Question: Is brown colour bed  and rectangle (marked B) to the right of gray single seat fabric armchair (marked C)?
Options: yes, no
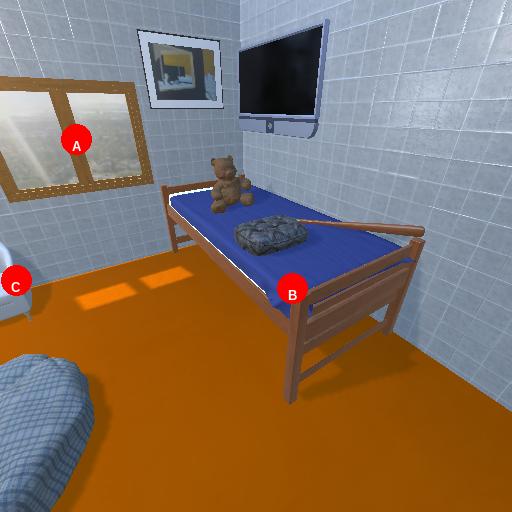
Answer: yes